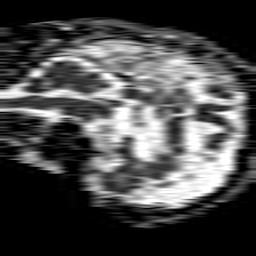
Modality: ADC
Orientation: sagittal
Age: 79
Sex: male
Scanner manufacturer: philips
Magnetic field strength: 1.5 T
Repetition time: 4.6 s
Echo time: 0.08631 s